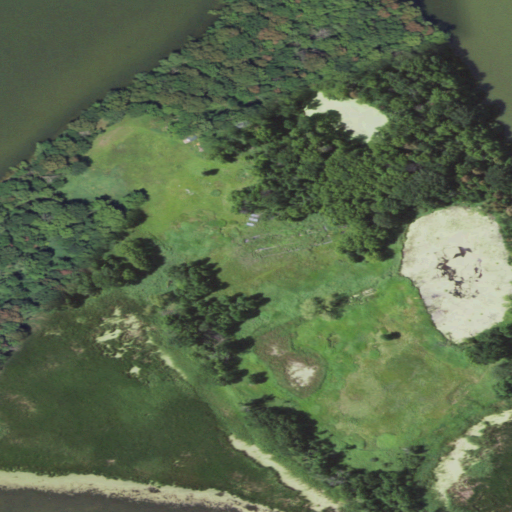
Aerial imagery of island in Minnesota named Big Island containing herbaceous wetlands, pasture, deciduous forest, open water, grassland, and woody wetlands